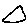
Label: triangle